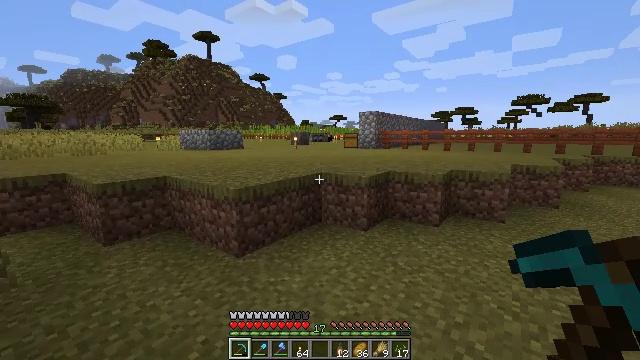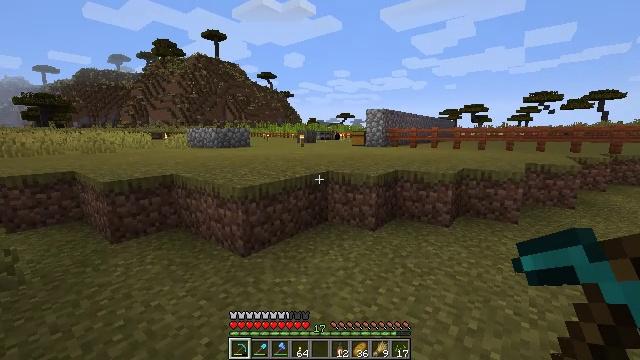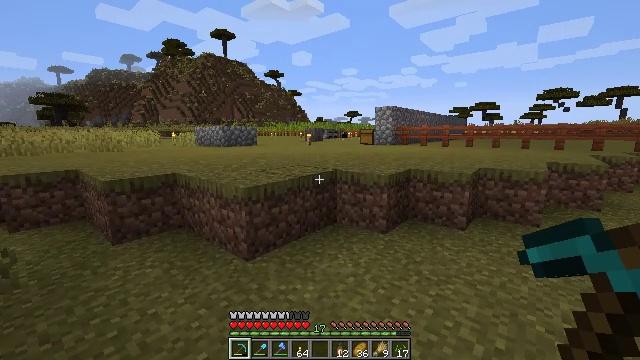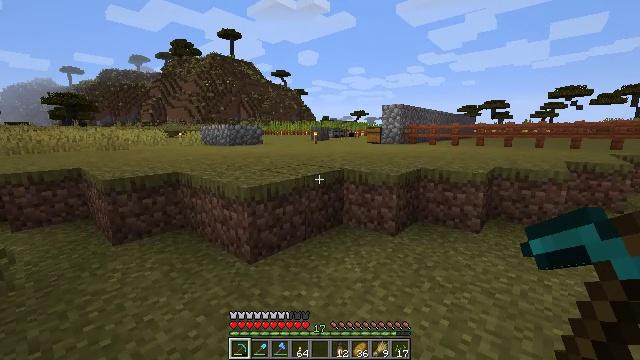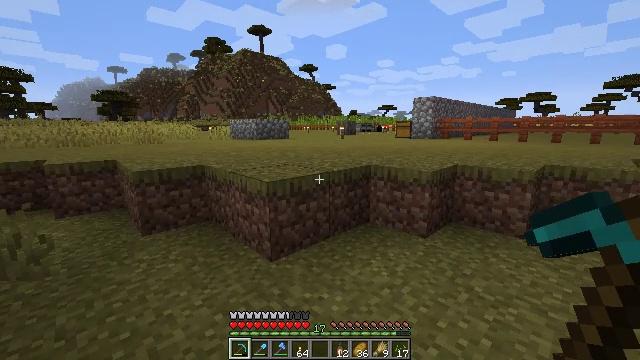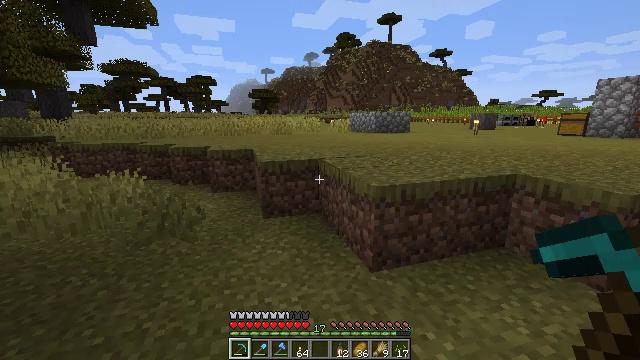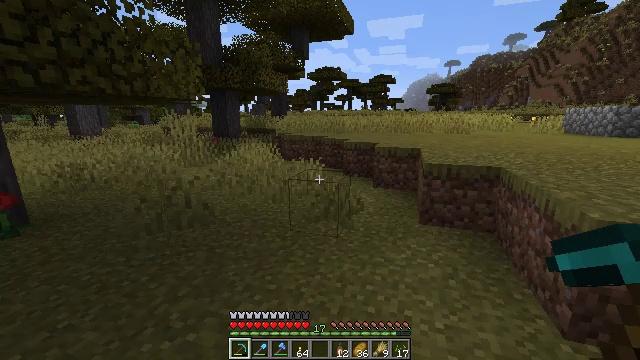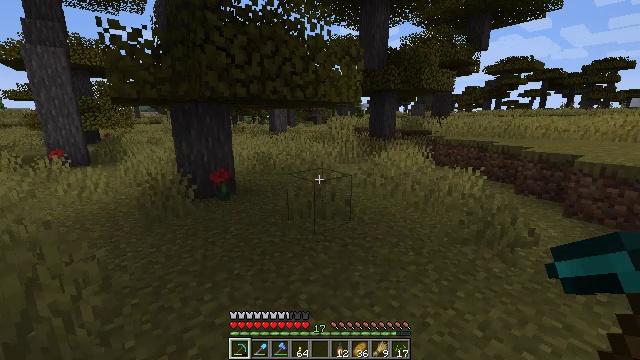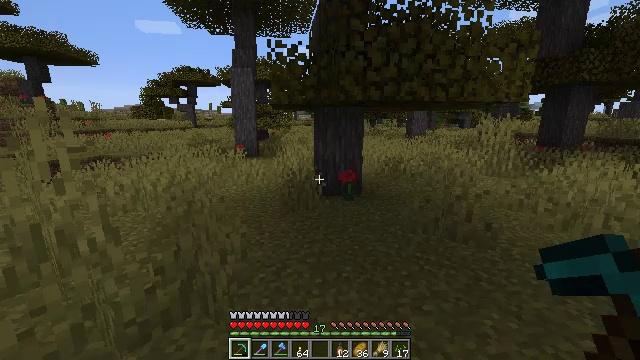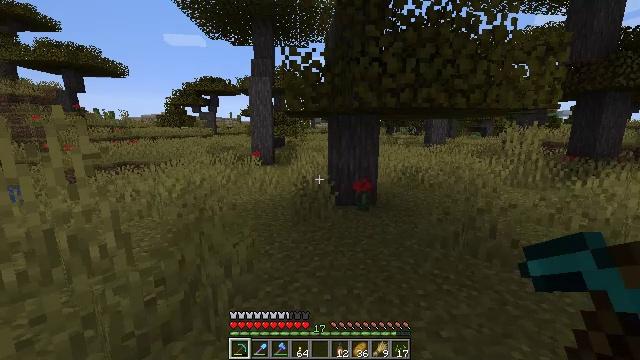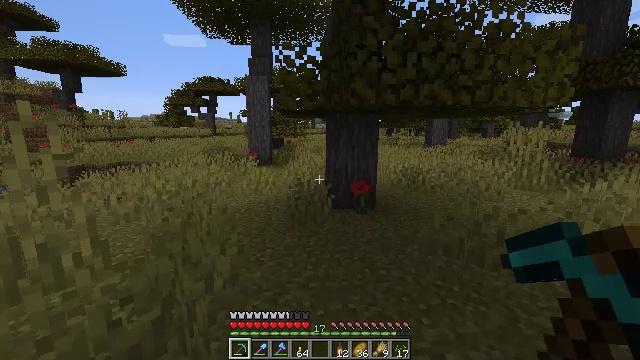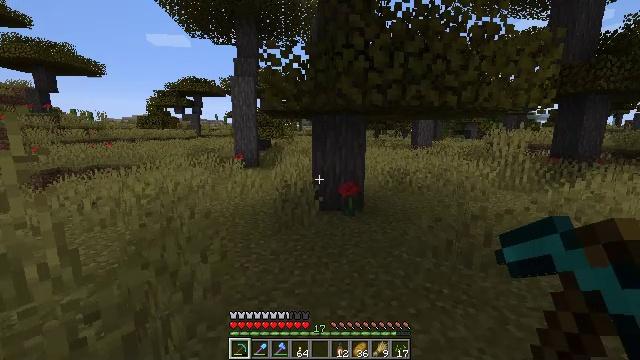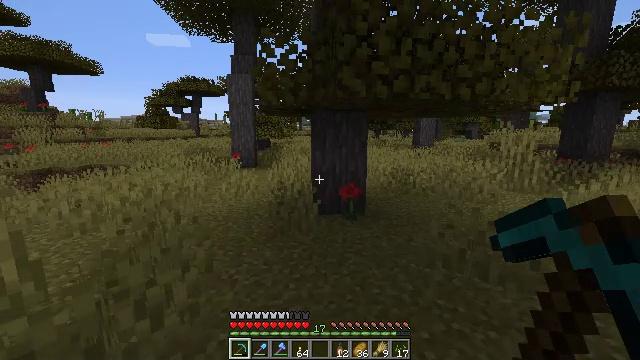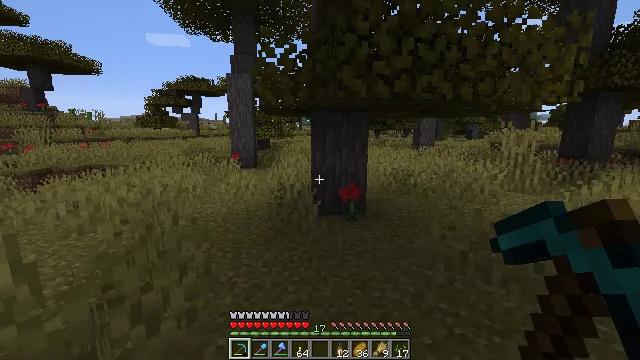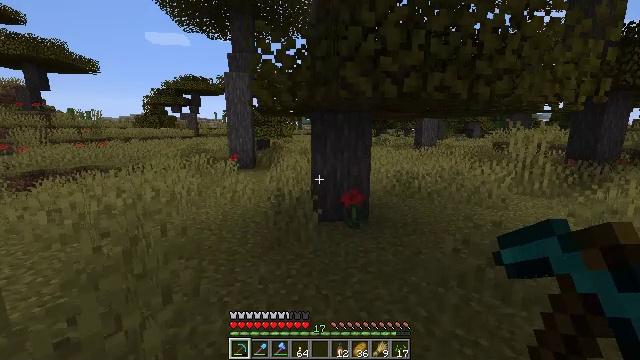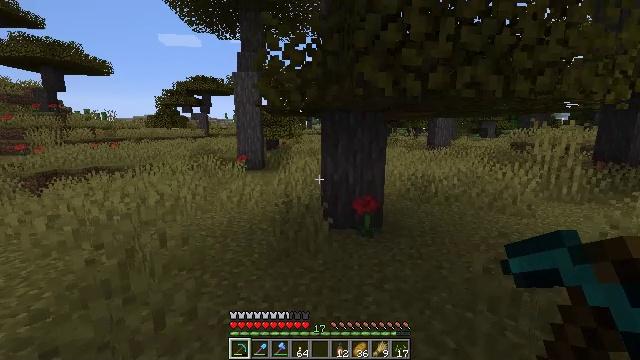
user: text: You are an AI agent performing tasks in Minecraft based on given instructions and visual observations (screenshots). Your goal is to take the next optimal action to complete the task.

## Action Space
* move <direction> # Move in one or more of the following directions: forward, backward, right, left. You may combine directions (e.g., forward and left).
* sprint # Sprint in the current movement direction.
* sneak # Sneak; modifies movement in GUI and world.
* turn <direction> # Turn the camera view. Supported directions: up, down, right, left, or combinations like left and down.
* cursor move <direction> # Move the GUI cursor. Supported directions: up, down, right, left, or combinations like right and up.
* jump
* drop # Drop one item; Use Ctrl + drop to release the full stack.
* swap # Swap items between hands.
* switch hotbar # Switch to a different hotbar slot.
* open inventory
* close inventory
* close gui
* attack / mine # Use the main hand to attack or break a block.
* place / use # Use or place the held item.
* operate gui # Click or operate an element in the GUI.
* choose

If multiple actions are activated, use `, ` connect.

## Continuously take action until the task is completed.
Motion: motion action
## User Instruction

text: Gather the oxeye daisy for crafting.
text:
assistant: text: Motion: move forward, turn left
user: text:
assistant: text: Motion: move forward, turn left
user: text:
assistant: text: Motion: move forward, turn left
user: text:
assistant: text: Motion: move forward, turn left and down
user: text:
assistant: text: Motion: move forward, turn left and down
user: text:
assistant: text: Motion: move forward, turn left
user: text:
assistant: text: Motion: move forward, turn left
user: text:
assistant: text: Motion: move forward, turn left
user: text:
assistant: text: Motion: move forward, turn left and up
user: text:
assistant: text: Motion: move forward
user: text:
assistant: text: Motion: move forward, turn right
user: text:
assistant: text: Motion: move forward
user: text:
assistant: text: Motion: move forward
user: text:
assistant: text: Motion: move forward
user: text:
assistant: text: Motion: move forward, turn left
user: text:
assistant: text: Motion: move forward, sprint, turn left
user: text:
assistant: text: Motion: move forward, sprint, turn left and down
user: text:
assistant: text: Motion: move forward, sprint, turn left and down
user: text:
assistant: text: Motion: move forward, sprint, turn left
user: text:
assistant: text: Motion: move forward, sprint
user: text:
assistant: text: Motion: move forward, sprint
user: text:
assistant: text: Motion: move forward, sprint
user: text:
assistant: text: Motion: move forward, sprint
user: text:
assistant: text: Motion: move forward, sprint
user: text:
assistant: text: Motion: move forward, sprint, turn right, jump
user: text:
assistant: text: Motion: move forward, sprint, turn right, jump
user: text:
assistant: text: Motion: move forward, sprint, turn right, jump
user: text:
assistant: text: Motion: move forward, sprint, jump
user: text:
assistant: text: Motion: move forward, sprint, jump
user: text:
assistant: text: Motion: move forward, sprint, jump